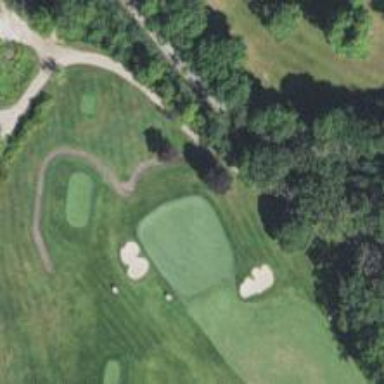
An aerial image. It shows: View of golf hole.